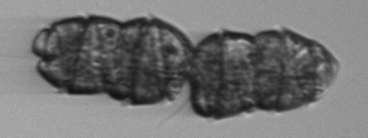
Label: Margalefidinium